Question: I managed to move red 'LinearLayout' over another 'LinearLayout' usign 'TranslateAnimation'.

I indeed control start of animation, but not like in app or other similar apps as I have to wait until the animation finishes.
How can I gain more control over the movement of red 'LinearLayout'?
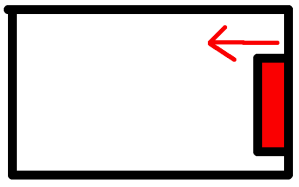
Answer: You have to set an animation listener over your animation, like this
'''
animationRed.setAnimationListener(new AnimationListener() {
@Override
public void onAnimationStart(Animation animation) {
// TODO Auto-generated method stub
}
@Override
public void onAnimationRepeat(Animation animation) {
// TODO Auto-generated method stub
}
@Override
public void onAnimationEnd(Animation animation) {
// TODO Auto-generated method stub
}
});
'''